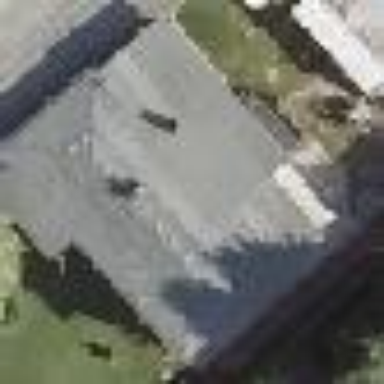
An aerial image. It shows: Detached building with hipped roof shape.